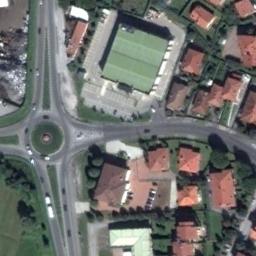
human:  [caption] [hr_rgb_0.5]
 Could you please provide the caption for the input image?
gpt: The roundabout is on the grass next to trees and buildings .

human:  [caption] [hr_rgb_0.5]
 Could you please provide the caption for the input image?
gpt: The roundabout with four exits and entrances is next to the residential area .

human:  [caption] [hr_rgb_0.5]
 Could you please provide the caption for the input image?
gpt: There are many buildings of different shapes and sizes around the roundabout .

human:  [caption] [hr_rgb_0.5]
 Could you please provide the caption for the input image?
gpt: There are several moving vehicles on the road at the roundabout, Many buildings and some trees and a few lawns around the roundabout .

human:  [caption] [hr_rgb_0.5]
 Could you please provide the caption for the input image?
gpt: There are many brown buildings near the roundabout .